Кубик составлен из шести одинаковых проводящих пластин с просверленными по центру одинаковыми отверстиями (см. рисунок).  В вершины кубика вставлены одинаковые маленькие хорошо проводящие шарики, к которым можно присоединять провода. Диаметры отверстий таковы, что электрическое сопротивление кубика между его соседними вершинами $A$ и $B$ оказалось равным $R_{A B}=r=32~кОм$. Если через эти вершины пропустить ток $I=1~мА$ в направлении, указанном на рисунке, то разность потенциалов между точкой $M$ (серединой ребра $A B$) и вершиной $C$ будет равна $U_{M C}=\varphi_{M}-\varphi_{C}=U=2.0~В$.
Определите сопротивление $R_{A C}$ между точками $A$ и $C$. Как изменятся сопротивления $R_{A B}$ и $R_{A C}$, если, не изменяя толщину пластин, увеличить их размеры и размер отверстий в 2 раза?
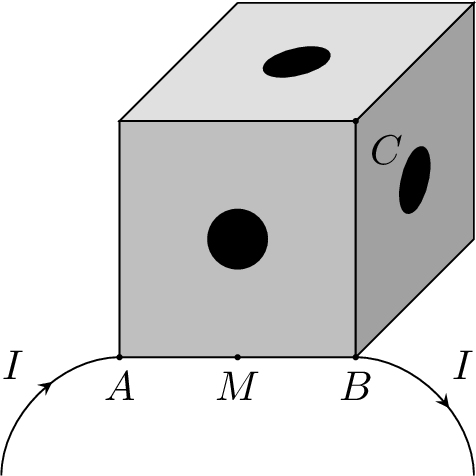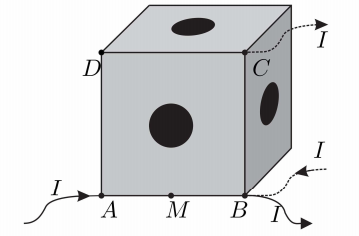
Решение: Примем потенциал вершины $B$ за ноль. По условию при пропускании через вершины $A$ и $B$ тока $I$ потенциал точки $A$ равен $\varphi_{A}=I r$. Из соображений симметрии потенциал точки $M$ при этом равен $\varphi_{M}=\frac{1}{2} \varphi_{A}=\frac{1}{2} I r$, а потенциал точки $C$ $$ \varphi_{C}=\varphi_{M}-U=\frac{1}{2} I r-U. $$ Из соображений симметрии $\varphi_{D}-\varphi_{M}=-\left(\varphi_{C}-\varphi_{M}\right)$, откуда $$ \varphi_{D}=\frac{1}{2} I r+U. $$ Теперь отключим провод от точки $A$ и подключим провод к точке $C$. По-прежнему примем потенциал точки $B$ за ноль. Если создать в точке $C$ потенциал $\varphi_{C}^{\prime}=-I r$, то из соображений симметрии через куб потечет такой же ток $I$, втекающий в точке $B$ и вытекающий в точке $C$. При этом мы получаем, по сути, исходную цепь, повернутую на $90^{\circ}$, но потенциалы всех точек в ней уменьшены на $I r$. В новой цепи точка $A$ эквивалентна точке $D$ старой цепи, значит, $\varphi_{A}^{\prime}=\varphi_{D}-I r=U-\frac{1}{2} I r$.  Теперь воспользуемся принципом суперпозиций и «наложим» обе схемы. В итоговой схеме ток втекает в точке $A$ и вытекает из $C$, то есть мы получили схему для измерения $R_{A C}$. Найдем в итоговой схеме потенциалы точек $A$ и $C$. $$ \begin{aligned} \varphi_{\mathrm{A}}^{\prime \prime} &=\varphi_{A}+\varphi_{A}^{\prime}=U+\frac{1}{2} I r, \\ \varphi_{C}^{\prime \prime} &=\varphi_{C}+\varphi_{C}^{\prime}=-U-\frac{1}{2} I r. \end{aligned} $$ При этом напряжение на участке $A C$ равно $U_{A C}^{\prime \prime}=\varphi_{A}^{\prime \prime}-\varphi_{C}^{\prime \prime}=2 U+I r$. По закону Ома $$ R_{A C}=\frac{U_{A C}^{\prime \prime}}{I}=\frac{2 U}{I}+r=36 ~кОм. $$ Пусть длина ребра куба равна $a$, толщина пластины - $d$. Заметим, что сопротивление куба $R \sim L / S \sim a / a d=1 / d$, где $L \sim a$ - характерный размер, а $S \sim a d$ - характерное поперечное сечение пластины кубика. Получаем, что $R \sim a / a d=1 / d$, то есть сопротивление куба не зависит от длины $a$ ребра куба. Следовательно, при изменении длины стороны квадратной пластины и неизменной её толщине $d$, сопротивления $R_{A B}$ и $R_{A C}$ не изменятся.
Ответ: $$ R_{A C}=\frac{2 U}{I}+r=36 ~кОм. $$ $R \sim a / a d=1 / d$ - сопротивление куба не зависит от длины $a$ ребра куба. Следовательно, при изменении длины стороны квадратной пластины и неизменной её толщине $d$, сопротивления $R_{A B}$ и $R_{A C}$ не изменятся.
Темы:
T, Электричество, 2D-проводимость, Всероссийские